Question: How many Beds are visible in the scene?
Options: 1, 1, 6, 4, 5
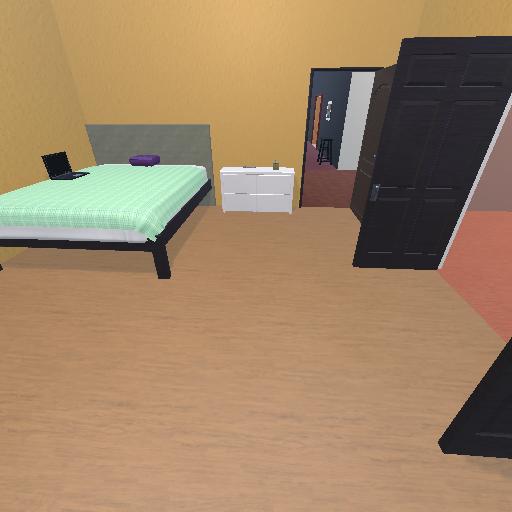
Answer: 1